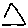
Label: triangle